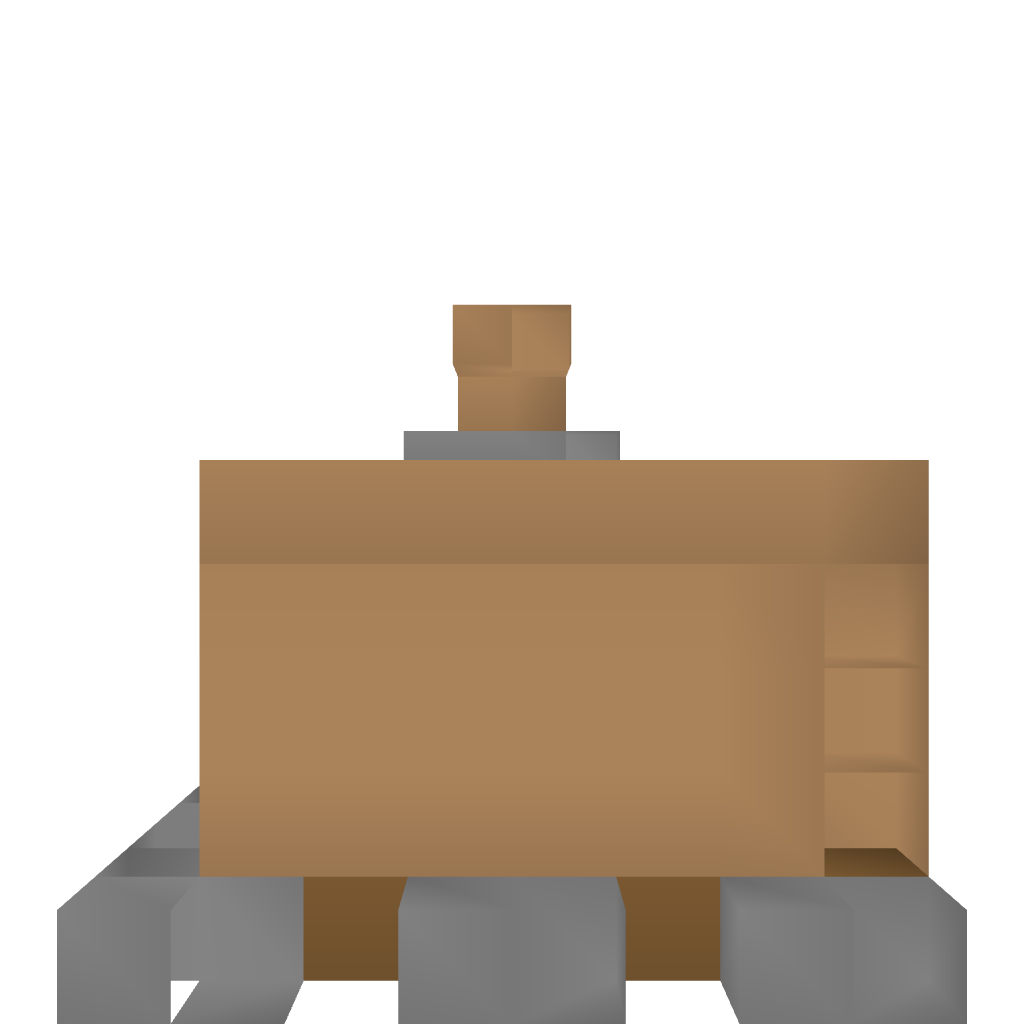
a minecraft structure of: Old Tyme Cabin bad low quality